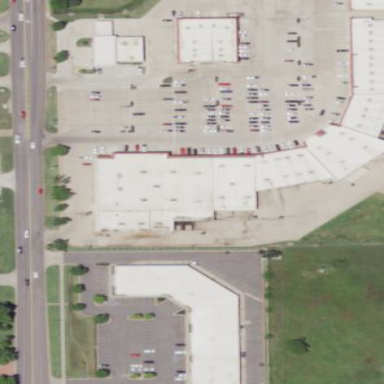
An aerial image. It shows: Commercial building.